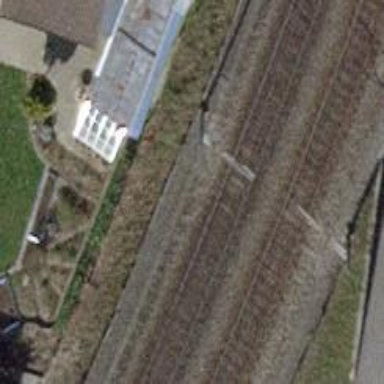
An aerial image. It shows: Railway track with contact lines for electrification.